Field crop: maize
Growth stage: 1
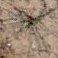
Species: salsola